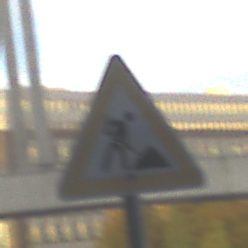
Verkehrszeichen: Arbeitsstelle
Umgebung: Outdoor, Urban
Tageszeit: SunriseSunset
Wetter: PartlyCloudy
Licht: Natural
Jahreszeit: NotSpecified
Kontrast: MediumContrast